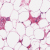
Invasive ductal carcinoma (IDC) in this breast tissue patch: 0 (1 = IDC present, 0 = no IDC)